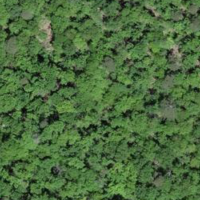
EUNIS habitat code: 41
Species observed at this site:
Clinopodium vulgare